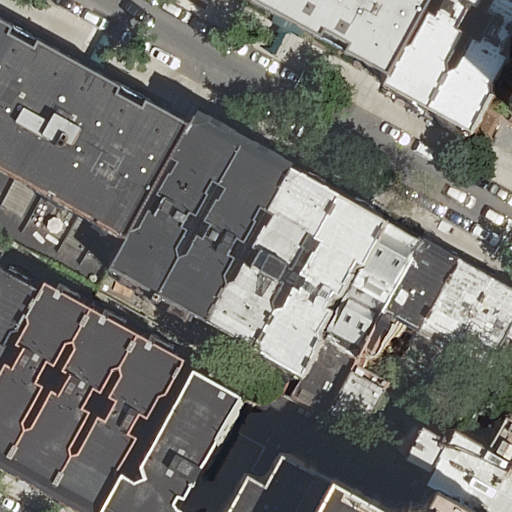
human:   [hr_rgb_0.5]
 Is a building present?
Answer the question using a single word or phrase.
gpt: yes

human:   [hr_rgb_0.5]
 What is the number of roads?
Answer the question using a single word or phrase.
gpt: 2

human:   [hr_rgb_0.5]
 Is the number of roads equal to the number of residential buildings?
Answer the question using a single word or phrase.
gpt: no

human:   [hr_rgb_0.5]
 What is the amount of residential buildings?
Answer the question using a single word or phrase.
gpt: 24

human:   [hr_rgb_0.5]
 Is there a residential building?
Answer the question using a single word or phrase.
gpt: yes

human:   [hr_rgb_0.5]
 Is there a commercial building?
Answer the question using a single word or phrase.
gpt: no

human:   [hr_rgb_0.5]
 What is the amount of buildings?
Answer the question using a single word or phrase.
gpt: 24

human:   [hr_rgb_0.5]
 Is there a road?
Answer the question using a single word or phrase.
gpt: yes

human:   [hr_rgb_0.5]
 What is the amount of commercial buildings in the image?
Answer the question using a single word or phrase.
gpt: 0

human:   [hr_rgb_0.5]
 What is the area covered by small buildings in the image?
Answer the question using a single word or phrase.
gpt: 215m2

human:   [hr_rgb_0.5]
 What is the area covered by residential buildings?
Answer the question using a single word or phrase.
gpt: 7033m2

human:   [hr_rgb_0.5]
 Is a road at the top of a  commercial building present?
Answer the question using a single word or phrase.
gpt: no

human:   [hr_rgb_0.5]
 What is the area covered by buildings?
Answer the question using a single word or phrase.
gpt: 7033m2

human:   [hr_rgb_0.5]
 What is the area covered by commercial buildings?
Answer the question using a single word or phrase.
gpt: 0m2

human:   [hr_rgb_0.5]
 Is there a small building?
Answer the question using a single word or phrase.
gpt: yes

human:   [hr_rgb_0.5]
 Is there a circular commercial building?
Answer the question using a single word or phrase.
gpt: no

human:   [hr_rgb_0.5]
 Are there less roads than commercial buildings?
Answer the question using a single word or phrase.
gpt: no

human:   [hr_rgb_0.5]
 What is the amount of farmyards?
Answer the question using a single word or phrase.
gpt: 0

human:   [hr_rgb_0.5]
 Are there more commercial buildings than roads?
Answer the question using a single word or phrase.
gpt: no

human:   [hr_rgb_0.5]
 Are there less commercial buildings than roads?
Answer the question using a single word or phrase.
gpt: yes

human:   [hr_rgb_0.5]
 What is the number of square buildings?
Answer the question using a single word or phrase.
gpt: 0

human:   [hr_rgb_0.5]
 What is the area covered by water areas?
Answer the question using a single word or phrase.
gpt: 0m2

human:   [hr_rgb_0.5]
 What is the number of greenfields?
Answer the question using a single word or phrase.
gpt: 0

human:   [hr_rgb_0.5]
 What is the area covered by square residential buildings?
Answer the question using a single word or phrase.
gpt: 0m2

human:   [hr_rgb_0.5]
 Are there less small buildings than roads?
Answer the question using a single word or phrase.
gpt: no

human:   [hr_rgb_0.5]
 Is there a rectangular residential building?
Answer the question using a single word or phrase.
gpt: yes

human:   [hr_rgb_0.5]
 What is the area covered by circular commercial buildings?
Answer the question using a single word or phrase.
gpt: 0m2

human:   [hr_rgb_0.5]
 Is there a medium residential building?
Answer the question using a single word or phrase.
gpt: yes

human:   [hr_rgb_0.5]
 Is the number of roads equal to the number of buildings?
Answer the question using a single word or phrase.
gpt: no

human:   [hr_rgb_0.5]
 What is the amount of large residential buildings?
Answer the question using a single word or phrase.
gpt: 3

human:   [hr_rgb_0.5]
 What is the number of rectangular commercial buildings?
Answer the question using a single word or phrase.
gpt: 0

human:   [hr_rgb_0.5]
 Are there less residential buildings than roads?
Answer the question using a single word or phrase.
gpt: no

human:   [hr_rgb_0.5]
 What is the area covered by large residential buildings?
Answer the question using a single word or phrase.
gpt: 3812m2

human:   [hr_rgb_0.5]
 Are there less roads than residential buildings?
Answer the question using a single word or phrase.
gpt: yes

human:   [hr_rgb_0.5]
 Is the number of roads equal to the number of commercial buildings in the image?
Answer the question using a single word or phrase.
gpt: no

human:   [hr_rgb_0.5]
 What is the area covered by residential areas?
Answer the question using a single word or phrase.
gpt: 0m2

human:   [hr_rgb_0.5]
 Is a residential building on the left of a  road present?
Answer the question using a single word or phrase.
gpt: yes

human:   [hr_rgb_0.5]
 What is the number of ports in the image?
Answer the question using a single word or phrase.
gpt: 0

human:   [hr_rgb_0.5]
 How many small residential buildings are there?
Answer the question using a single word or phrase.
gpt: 9

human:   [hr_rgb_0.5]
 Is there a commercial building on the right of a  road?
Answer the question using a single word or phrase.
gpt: no

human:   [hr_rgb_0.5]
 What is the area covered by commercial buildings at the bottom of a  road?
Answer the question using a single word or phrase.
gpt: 0m2

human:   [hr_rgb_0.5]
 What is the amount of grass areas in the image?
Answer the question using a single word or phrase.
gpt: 0

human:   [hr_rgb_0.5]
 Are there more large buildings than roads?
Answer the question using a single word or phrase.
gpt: yes

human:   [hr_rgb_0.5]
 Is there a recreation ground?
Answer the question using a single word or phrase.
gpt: no

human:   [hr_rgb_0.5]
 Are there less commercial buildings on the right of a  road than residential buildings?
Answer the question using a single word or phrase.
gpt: yes

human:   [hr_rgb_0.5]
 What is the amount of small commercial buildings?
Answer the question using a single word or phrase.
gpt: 0

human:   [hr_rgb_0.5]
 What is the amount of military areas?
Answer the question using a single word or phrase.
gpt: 0

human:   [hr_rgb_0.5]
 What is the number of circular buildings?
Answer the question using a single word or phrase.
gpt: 0

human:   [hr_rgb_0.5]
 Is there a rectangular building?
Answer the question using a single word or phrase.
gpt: yes

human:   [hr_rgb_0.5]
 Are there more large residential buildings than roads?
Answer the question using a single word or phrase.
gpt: yes

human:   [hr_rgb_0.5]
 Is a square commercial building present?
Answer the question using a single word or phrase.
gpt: no

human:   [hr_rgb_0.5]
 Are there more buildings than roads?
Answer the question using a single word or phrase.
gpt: yes

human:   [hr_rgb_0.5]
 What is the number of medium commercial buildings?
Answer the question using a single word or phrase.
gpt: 0

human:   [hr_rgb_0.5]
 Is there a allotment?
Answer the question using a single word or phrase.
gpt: no

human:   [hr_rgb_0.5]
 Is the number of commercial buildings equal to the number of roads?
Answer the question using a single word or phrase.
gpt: no

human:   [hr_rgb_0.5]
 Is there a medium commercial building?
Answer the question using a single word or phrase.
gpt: no

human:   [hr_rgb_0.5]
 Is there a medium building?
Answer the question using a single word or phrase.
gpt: yes

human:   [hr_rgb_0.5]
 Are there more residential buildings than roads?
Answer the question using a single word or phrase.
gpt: yes

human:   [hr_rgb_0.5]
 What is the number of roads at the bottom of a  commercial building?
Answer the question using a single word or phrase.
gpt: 0

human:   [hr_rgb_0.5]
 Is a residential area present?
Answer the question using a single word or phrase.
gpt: no

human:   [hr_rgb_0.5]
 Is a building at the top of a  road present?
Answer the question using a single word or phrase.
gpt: yes

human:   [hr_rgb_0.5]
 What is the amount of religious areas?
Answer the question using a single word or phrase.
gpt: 0

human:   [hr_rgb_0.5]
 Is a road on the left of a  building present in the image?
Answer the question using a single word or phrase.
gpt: no

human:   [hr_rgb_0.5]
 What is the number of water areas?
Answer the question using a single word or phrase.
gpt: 0